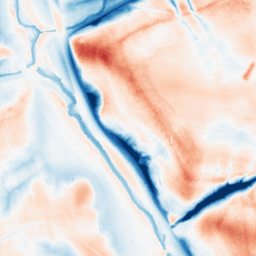
Category: trend_removal
Decomposition family: local_polynomial
Decomposition parameters: window_size: 51
degree: 3
Upsampling method: lanczos
Upsampling parameters: scale: 4
Upsampling scale: 4